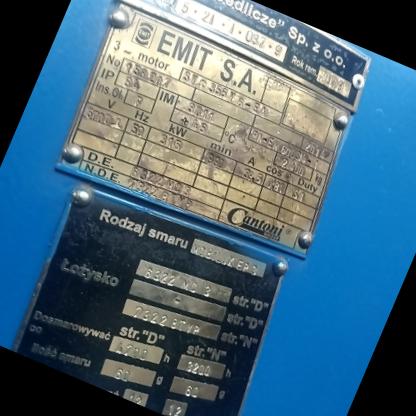
Klasa: tabliczka-znamionowa